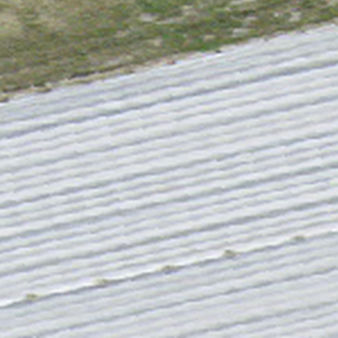
Label: other